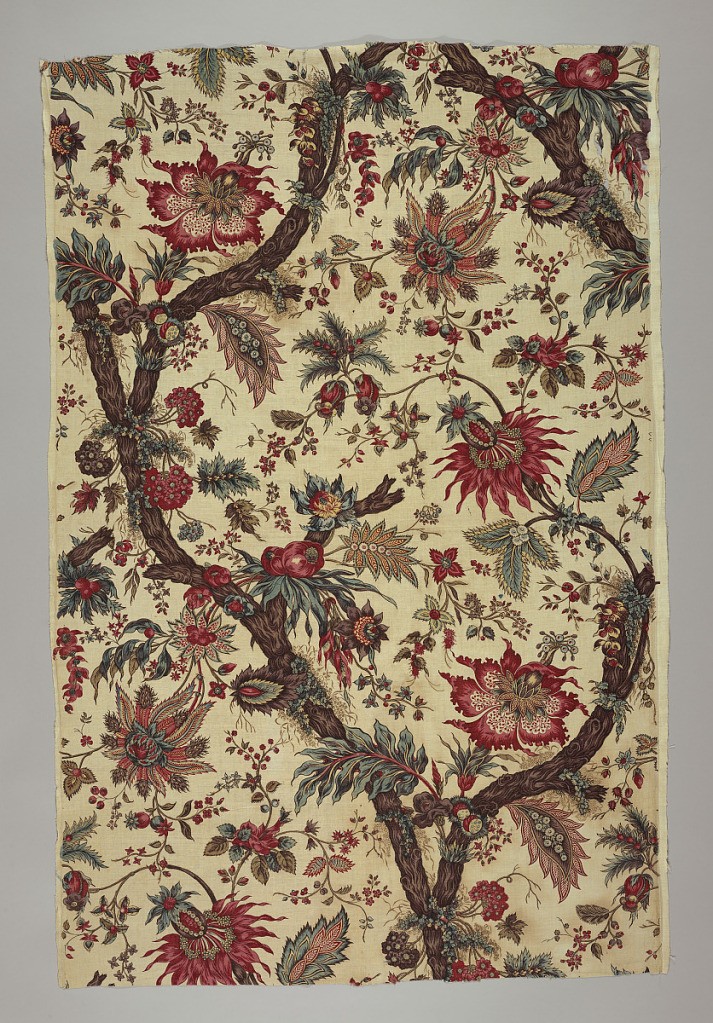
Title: Textile
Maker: Soehnée L'Aine et Cie
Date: ca. 1795
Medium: cotton Technique: block printed on plain weave
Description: Furnishing fabric. Pattern of large scale chinoiserie flowering branches printed in deep purple, red, green, blue, and yellow on white ground.